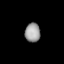
Tissue: lung
Cell type: Endothelial cells
Senescence score: 0.568
Nuclear area (px): 289
Mean DAPI intensity: 152.471